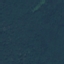
Label: Forest